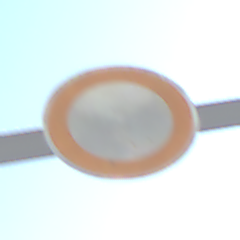
Verkehrszeichen: VerbotFahrzeugeAllerArt
Umgebung: Outdoor, Nature
Tageszeit: MorningAfternoon
Wetter: Clear
Licht: Natural
Jahreszeit: NotSpecified
Kontrast: HighContrast